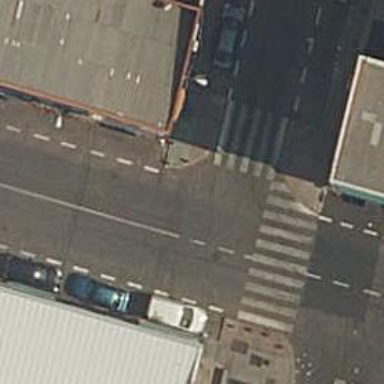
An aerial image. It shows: Uncontrolled zebra crossing on the road.